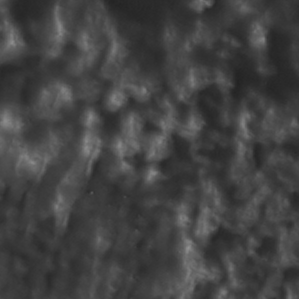
Label: non_frost